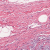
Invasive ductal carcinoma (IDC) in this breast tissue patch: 0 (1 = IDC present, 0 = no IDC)